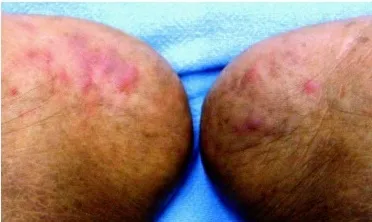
Treatment response. Plantar lesions before treatment.
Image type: medical_photograph (skin_photograph)